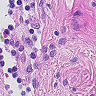
Metastatic tissue present: no